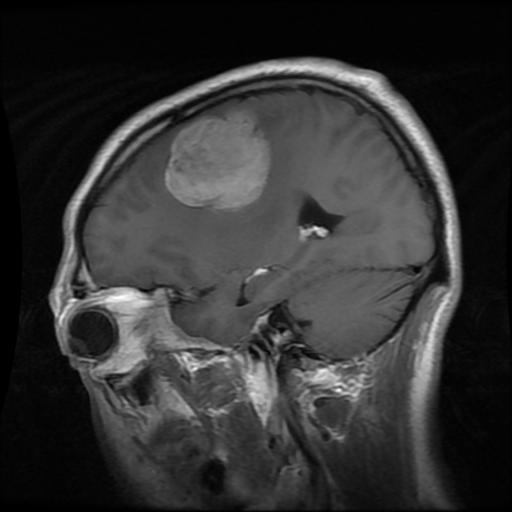
Label: meningioma